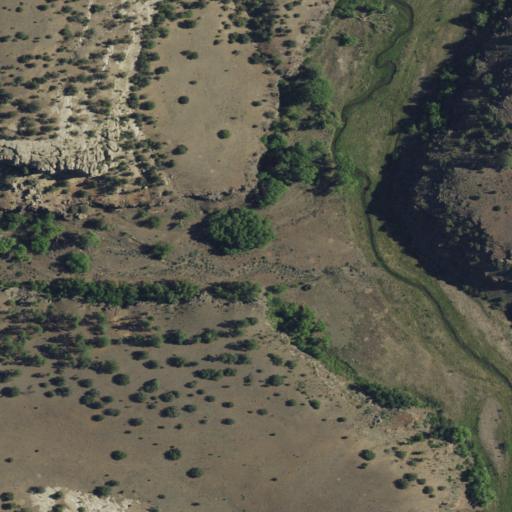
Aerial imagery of valley in New Mexico named Burnt Corral Canyon containing shrub, evergreen forest, and grassland